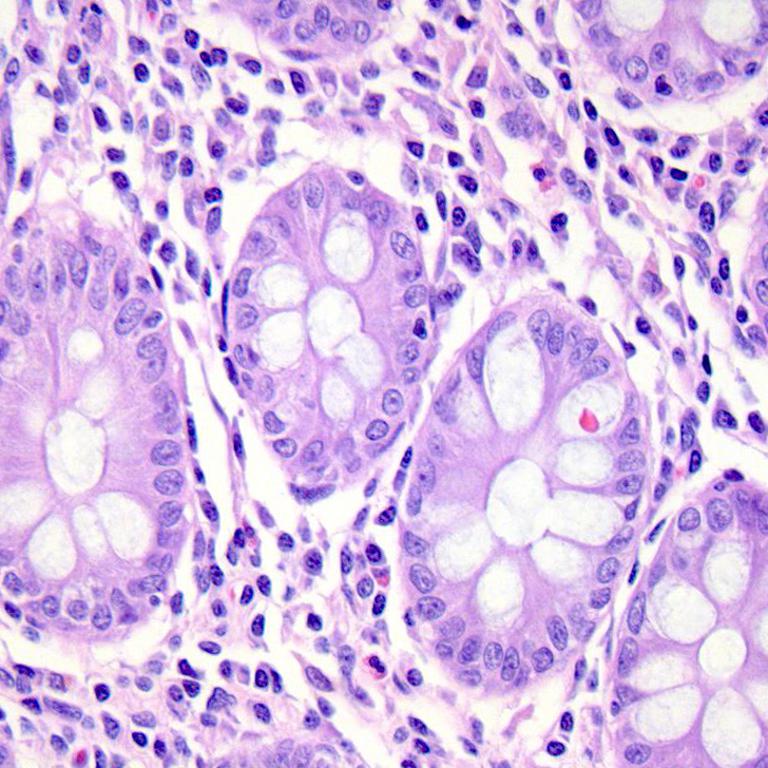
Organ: colon
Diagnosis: benign